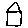
Label: house